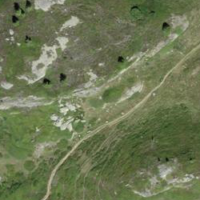
EUNIS habitat code: 26
Species observed at this site:
Empetrum nigrum